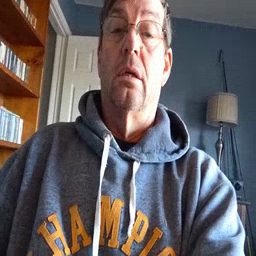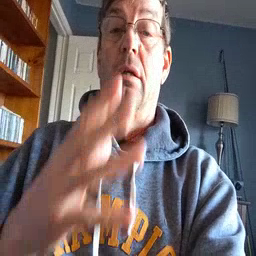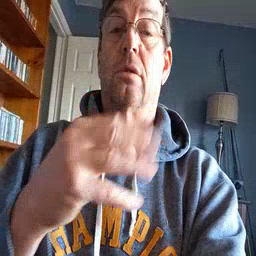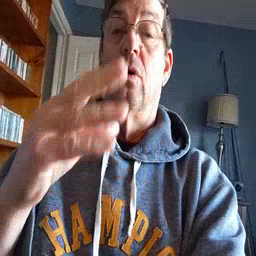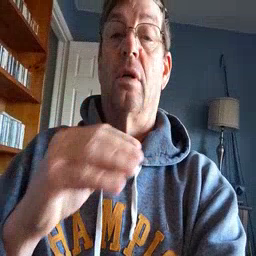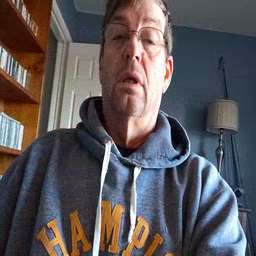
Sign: story